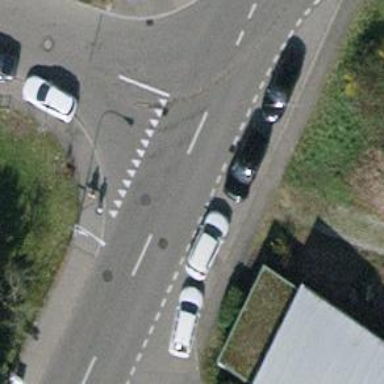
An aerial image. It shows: Bus stop equipped with public transport stop position.